Question: I'm needing to fill the area between two line graphs using chartjs. I found how to do it when you have one line on top of the other, but I want to know when you have two lines side by side and I need the area between them.
For example, the area of a graph like this

The code is this:
'''
const ctx = document.getElementById('myChart');
const myChart = new Chart(ctx, {
type: 'scatter',
data: {
datasets: [{
label: 'linha 1',
data:[
{x: -11, y: 7},
{x: -11, y: 7},
{x: -1, y: 8},
],
showLine: true,
borderColor: '#009999',
backgroundColor: '#009999',
},
{
label: 'linha 2',
data: [
{x: 0, y: 7},
{x: 0, y: 7},
{x: 8, y: 8},
],
showLine: true,
borderColor: '#f00',
backgroundColor: '#f00',
}
]
},
options: {
responsive: false,
}
});
'''
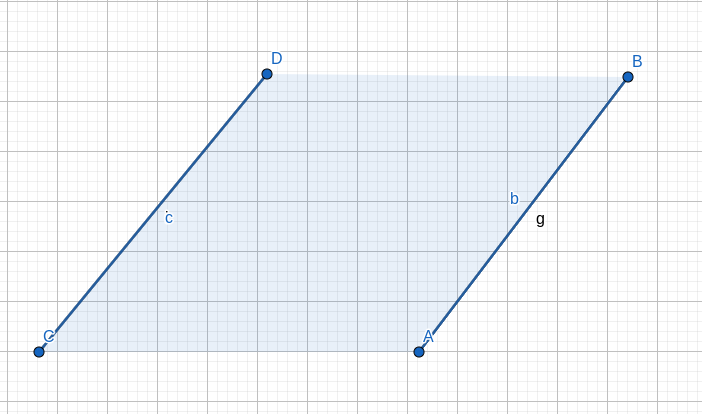
Answer: I think you need a dedicated plugin to do it.
I have created one (it could be improve), see snippet.
'''
const plugin = {
id: 'myfill',
beforeDatasetsDraw(chart, args, options) {
const {ctx, data} = chart;
ctx.save();
ctx.fillStyle = 'rgba(47, 98, 156, 0.2)';
ctx.beginPath();
let meta = chart.getDatasetMeta(0);
let e = meta.data[0];
ctx.moveTo(e.x, e.y);
e = meta.data[1];
ctx.lineTo(e.x, e.y);
meta = chart.getDatasetMeta(1);
e = meta.data[1];
ctx.lineTo(e.x, e.y);
e = meta.data[0];
ctx.lineTo(e.x, e.y);
ctx.fill();
ctx.restore();
}
};
const ctx = document.getElementById('myChart');
const myChart = new Chart(ctx, {
type: 'scatter',
plugins: [plugin],
data: {
datasets: [{
label: 'linha 1',
data:[
{x: -11, y: 7},
{x: -1, y: 8},
],
showLine: true,
borderColor: 'rgb(47, 98, 156)',
},
{
label: 'linha 2',
data: [
{x: 0, y: 7},
{x: 8, y: 8},
],
showLine: true,
borderColor: 'rgb(47, 98, 156)',
}
]
},
options: {
responsive: false,
}
});
'''
'''
.myChartDiv {
max-width: 600px;
max-height: 400px;
}
'''
'''
<script src="https://cdn.jsdelivr.net/npm/chart.js@3.9.1/dist/chart.min.js"></script>
<html>
<body>
<div class="myChartDiv">
<canvas id="myChart" width="600" height="400"/>
</div>
</body>
</html>
'''